Question: This should be a no brainer but I have a small mystery with the CSS for a pair of divs. Here is the HTML:
'''
<body>
<form id="form1" runat="server">
<div class="centered" id="selectReport">
<asp:DropDownList ID="p0" runat="server"></asp:DropDownList>
<asp:Button ID="viewReport" runat="server" Text="View Report" OnClick="ViewReport" />
</div>
<div>
...a centered table...
</div>
<div class="centered" id="buttons">
<asp:Button runat="server" ID="saveEdits" Text="Save Edits" OnClick="SaveEdits_Click" />
<asp:Button runat="server" ID="redoEdits" Text="Redo Edits" OnClick="RedoEdits_Click" />
</div>
</form>
</body>
'''
If I put this CSS in the same file:
'''
<style>
.centered
{
margin: auto;
}
</style>
'''
Both of the divs are left justified.
However if I put this CSS in a separate file:
'''
.centered
{
margin: auto;
}
'''
the first div is left justified while the second div is centered. I also tried writing identical CSS for each div id with the same results -- the first one is left justified while the second is centered.
Here is the screenshot:

And here is the rendered HTML:
'''
<!DOCTYPE html PUBLIC "-//W3C//DTD XHTML 1.0 Transitional//EN" "http://www.w3.org/TR/xhtml1/DTD/xhtml1-transitional.dtd">
<html xmlns="http://www.w3.org/1999/xhtml">
<head><title>
Network Operations Dashboard
</title>
<link href="NetworkOperations.css" rel="Stylesheet" type="text/css" /></head>
<body>
<h1 style="text-align: center; font-size: 30pt" >Network Operations Dashboard</h1>
<form method="post" action="NetworkOperationsReport.aspx" id="form1">
<div class="aspNetHidden">
<input type="hidden" name="__EVENTTARGET" id="__EVENTTARGET" value="" />
<input type="hidden" name="__EVENTARGUMENT" id="__EVENTARGUMENT" value="" />
<input type="hidden" name="__LASTFOCUS" id="__LASTFOCUS" value="" />
<input type="hidden" name="__VIEWSTATE" id="__VIEWSTATE" value="/wEPDwUKMTAyNTkyMjcyNw9kFgICAw9kFgQCAQ8QDxYGHgxBdXRvUG9zdEJhY2tnHg1EYXRhVGV4dEZpZWxkBQ9BcmNoaXZlRmlsZU5hbWUeC18hRGF0YUJvdW5kZ2QQFQYURGFzaGJvYXJkXzIwMTItTWF5LTEGVHJlbmRzBlN0eWxlcwdTY3JpcHRzCEFwcF9EYXRhB0FjY291bnQVBhREYXNoYm9hcmRfMjAxMi1NYXktMQZUcmVuZHMGU3R5bGVzB1NjcmlwdHMIQXBwX0RhdGEHQWNjb3VudBQrAwZnZ2dnZ2dkZAIFDxYCHgdWaXNpYmxlaGRkUrfXkiabK3mrjfzXNLtumhzsq/lXy+2nab/n0oCTc60=" />
</div>
<script type="text/javascript">
//<![CDATA[
var theForm = document.forms['form1'];
if (!theForm) {
theForm = document.form1;
}
function __doPostBack(eventTarget, eventArgument) {
if (!theForm.onsubmit || (theForm.onsubmit() != false)) {
theForm.__EVENTTARGET.value = eventTarget;
theForm.__EVENTARGUMENT.value = eventArgument;
theForm.submit();
}
}
//]]>
</script>
<script src="/WebApp/WebResource.axd?d=J72WHhxz11o7F4T65-nk2s6O8A5yTLJdKan5j1GWRlsyEEDvOExumPz8U-TIG_EGGghKU7cpVHXCxLarpokjZhHzOtYqhdwyIhY1CB4wM9o1&amp;t=634746614287359483" type="text/javascript"></script>
<div class="aspNetHidden">
<input type="hidden" name="__SCROLLPOSITIONX" id="__SCROLLPOSITIONX" value="0" />
<input type="hidden" name="__SCROLLPOSITIONY" id="__SCROLLPOSITIONY" value="0" />
<input type="hidden" name="__EVENTVALIDATION" id="__EVENTVALIDATION" value="/wEWCwLY4tiyDgLwppLRBwKPpuCFAgLH2cPODQLV24ysCQLizdSlDwKFsO2xAgLfhdOhDAK46ZnWCAKVndrNAwK4r5OaCipKQs8Qpkd25hYiUSafRFyvUGzpZRXvRzfKNuVsC9Js" />
</div>
<div class="centered" id="selectReport">
<select name="Archives" onchange="javascript:setTimeout(&#39;__doPostBack(\&#39;Archives\&#39;,\&#39;\&#39;)&#39;, 0)" id="Archives">
<option selected="selected" value="Dashboard_2012-May-1">Dashboard_2012-May-1</option>
<option value="Trends">Trends</option>
<option value="Styles">Styles</option>
<option value="Scripts">Scripts</option>
<option value="App_Data">App_Data</option>
<option value="Account">Account</option>
</select>
<input type="submit" name="viewReport" value="View Report" id="viewReport" />
</div>
<div class="centered" id="buttons">
<input type="submit" name="saveEdits" value="Save Edits" id="saveEdits" />
<input type="submit" name="redoEdits" value="Redo Edits" id="redoEdits" />
</div>
'''
I must be missing the blindingly obvious but I am stumped. Any advice is appreciated.
Regards.
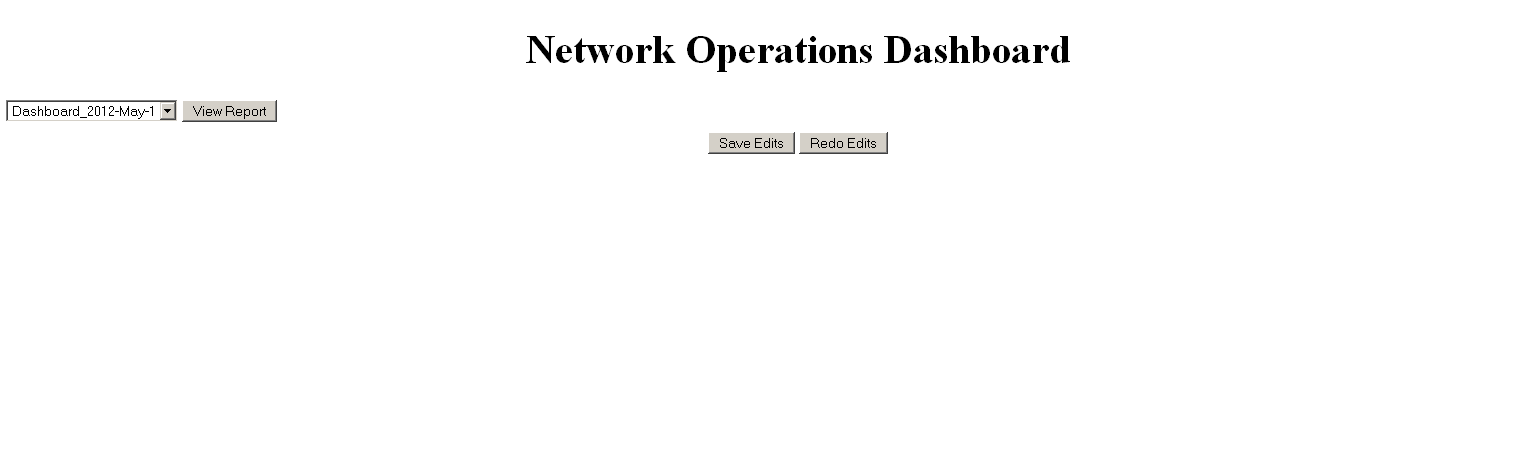
Answer: Answer provided by a comment from Kit Grose: <URL>.